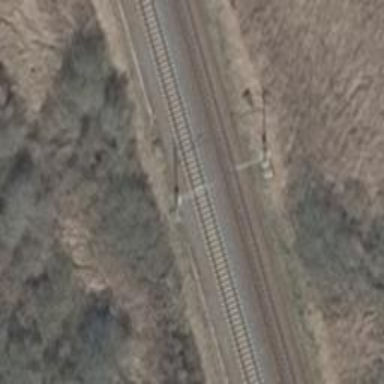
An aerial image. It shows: Milestone along the railway track with catenary mast.